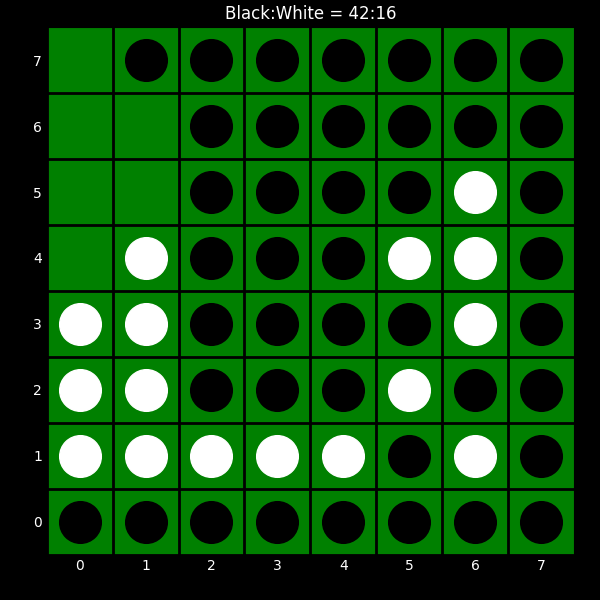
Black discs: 42
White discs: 16